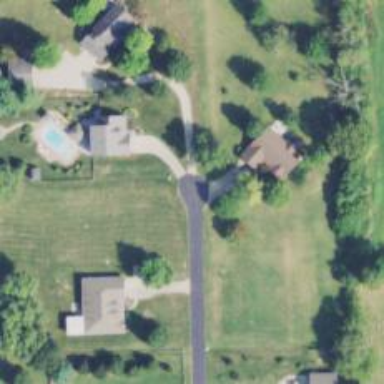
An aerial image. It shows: Shared driveway marked as service road.